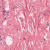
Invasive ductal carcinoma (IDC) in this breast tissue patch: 0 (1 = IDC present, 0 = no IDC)